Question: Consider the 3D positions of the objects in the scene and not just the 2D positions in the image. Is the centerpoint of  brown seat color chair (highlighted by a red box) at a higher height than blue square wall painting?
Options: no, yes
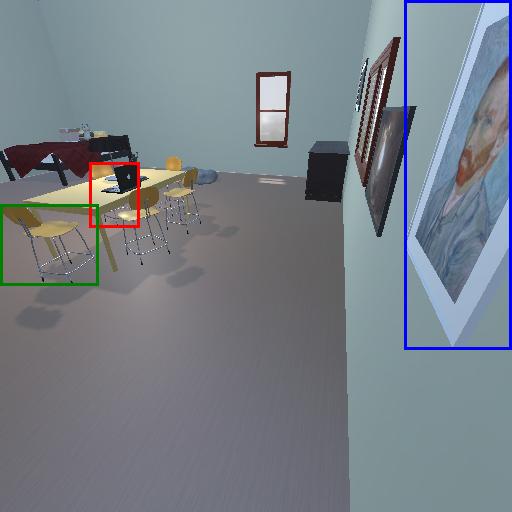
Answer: no